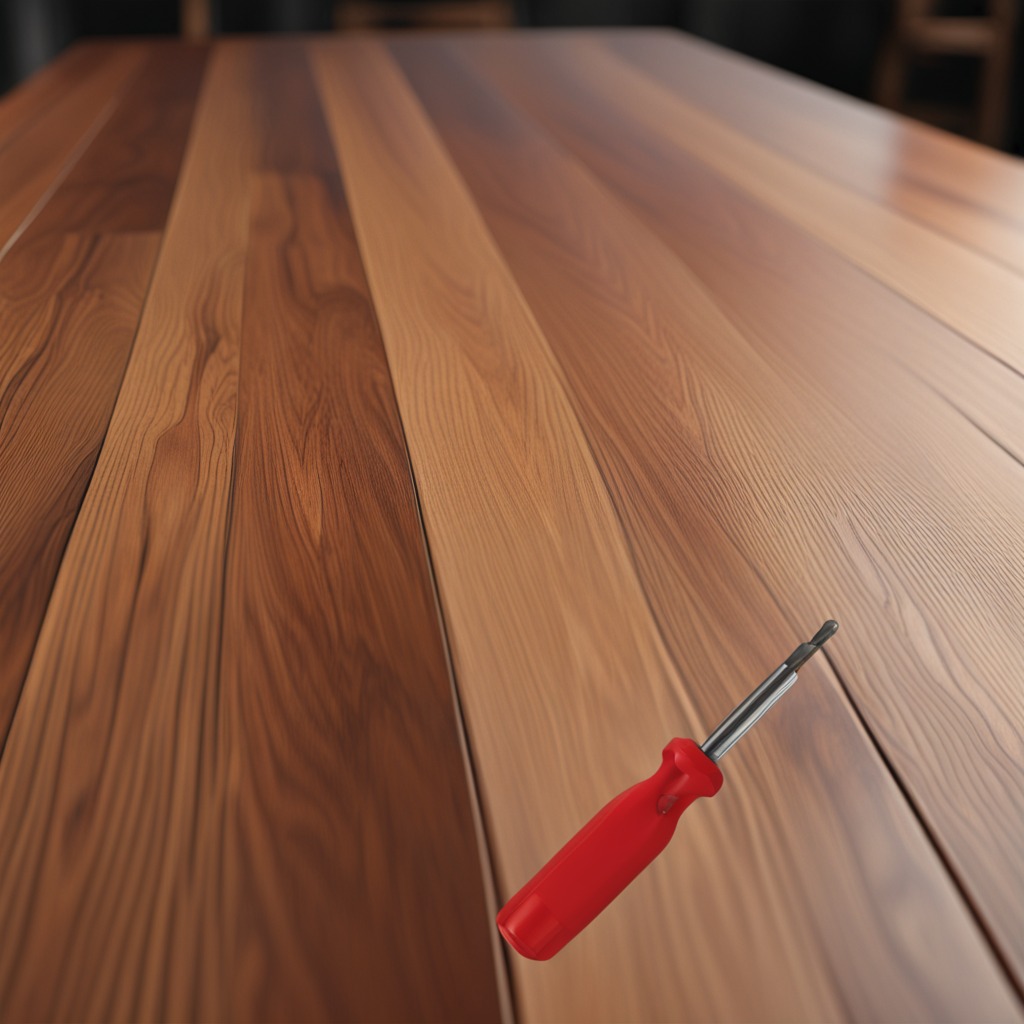
A screwdriver is lying on a wooden table in a carpentry studio.